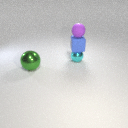
small cyan metal sphere below small purple rubber sphere